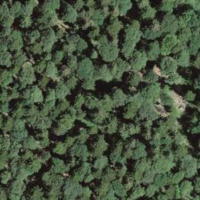
EUNIS habitat code: 44
Species observed at this site:
Lathyrus vernus